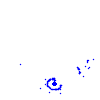
Particle: pion